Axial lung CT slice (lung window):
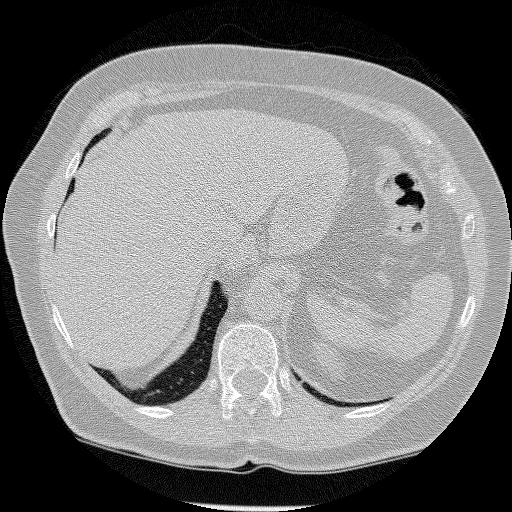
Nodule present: no